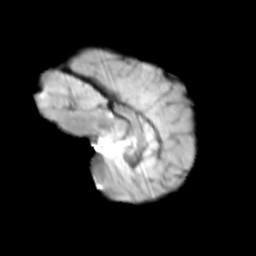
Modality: T2w
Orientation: sagittal
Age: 13
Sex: male
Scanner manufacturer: siemens
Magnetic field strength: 3 T
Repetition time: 3.8 s
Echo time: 0.07 s